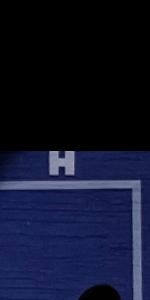
Label: Empty